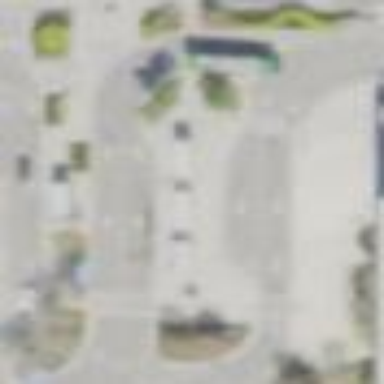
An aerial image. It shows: Pedestrian road.